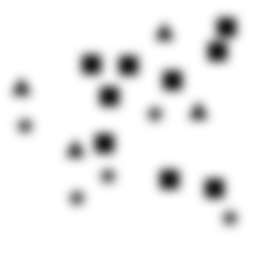
Squares: 9
Triangles: 4
Stars: 5
Total shapes: 18